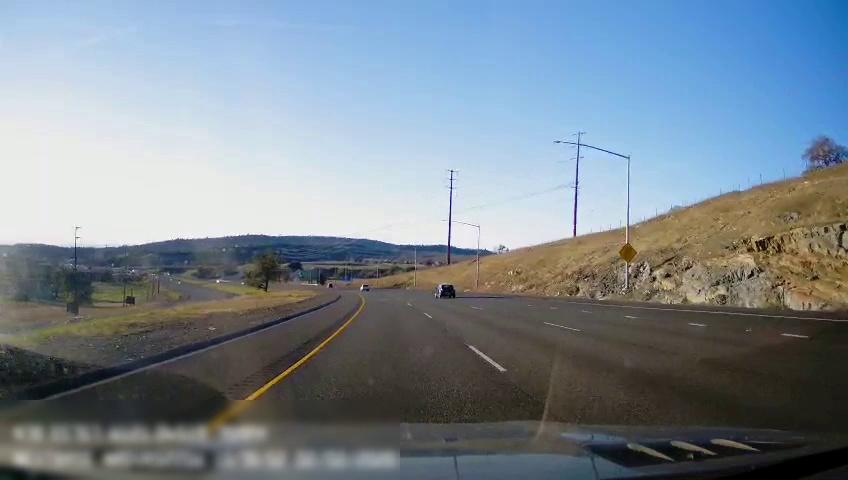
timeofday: Day
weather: Sunny
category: Drivable Space
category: Drivable Space
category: Vehicles | Car
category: Vehicles | Car
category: Lanes | Current Lane
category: Lanes | Current Lane
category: Lanes | Alternate Lane
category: Lanes | Alternate Lane
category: Lanes | Alternate Lane
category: Traffic | Signs